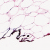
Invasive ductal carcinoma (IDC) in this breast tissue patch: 0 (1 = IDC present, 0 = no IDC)